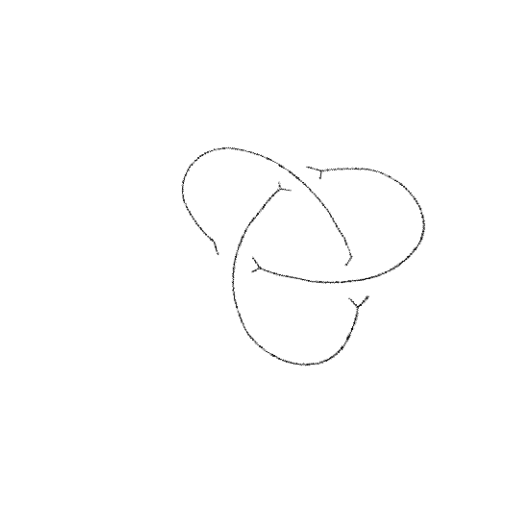
Crossing number: 3